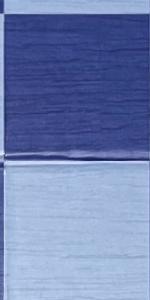
Label: Empty